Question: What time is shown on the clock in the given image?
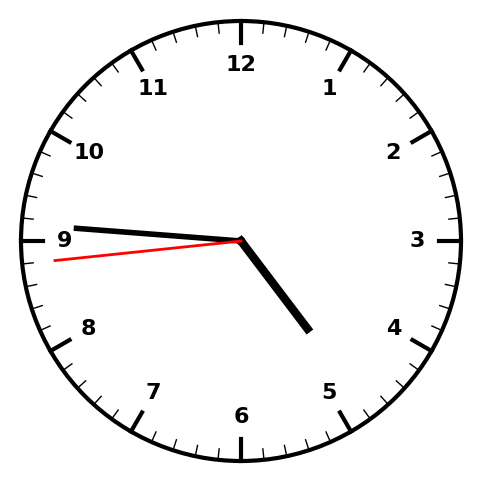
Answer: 04:45:44